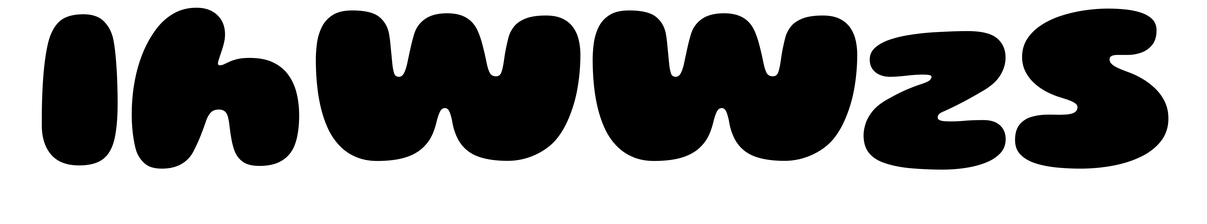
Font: Gluten_Black